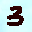
Label: 3